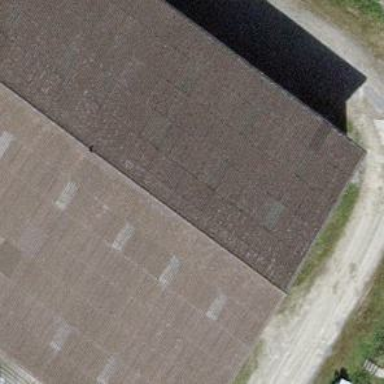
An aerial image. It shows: Farm auxiliary building.